Question: I'm using this code...
'''
<div id="app">
<div id="app-actionbar">
topbar
</div>
<div id="app-userinfo">
sidebar
</div>
<div id="app-content">
content
</div>
</div>
/** Styling **/
#app {
border:1px solid #666;
}
#app-actionbar {
color: #333;
width: 900px;
float: left;
height: 45px;
background: #D9D9DC;
margin-top:10px;
}
#app-content {
float: left;
color: #333;
background: #FFFFFF;
height: 350px;
width: 725px;
display: inline;
}
#app-userinfo {
color: #333;
background:#F2F2F2;
height: 350px;
width: 175px;
float: left;
}
'''
However, it's not working like I want it to.
I want to add a border around it, but its not working (and its moving the content down).

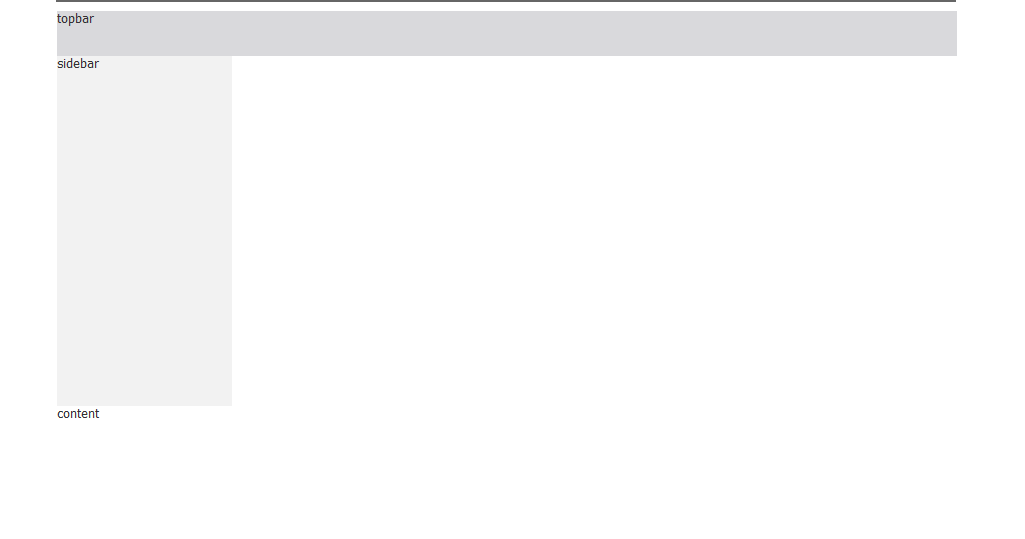
Answer: You need to in your '#app' . Try adding 'overflow:hidden;' or 'overflow:auto;' to '#app'. That will get the border to wrap you entire DIV.
Here's a live link of your above snippets with the 'overflow:hidden' assigned:
<URL>
The spacing at the top, "(and its moving the content down)", is being created by the 'margin-top:10px' on the '#app-actionbar'. Remove the margin and the space will no longer be present: <URL>